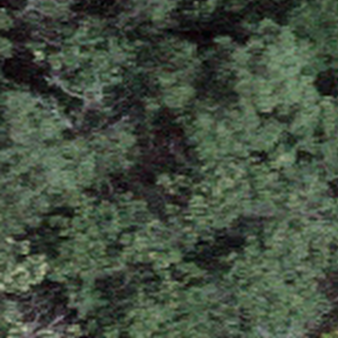
Label: other